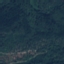
Label: Forest